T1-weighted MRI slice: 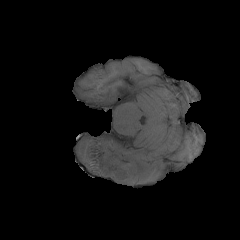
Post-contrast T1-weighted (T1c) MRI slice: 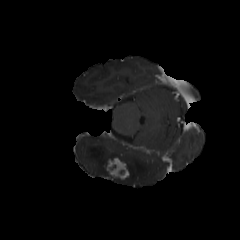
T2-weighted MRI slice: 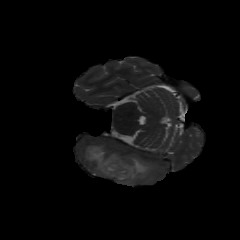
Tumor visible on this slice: yes